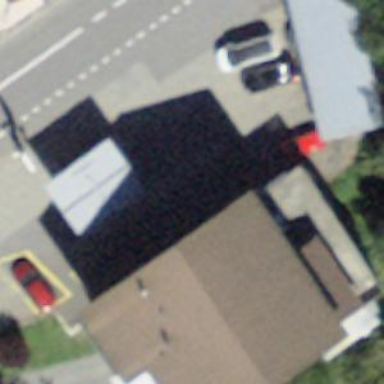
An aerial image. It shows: Fuel station.